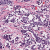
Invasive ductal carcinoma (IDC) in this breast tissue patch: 1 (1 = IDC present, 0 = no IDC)